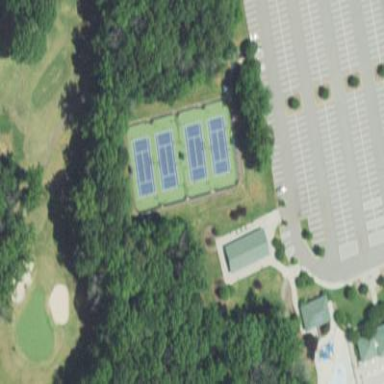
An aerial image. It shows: Tennis court with asphalt surface.